Aerial crown-view tile of a tropical tree (Barro Colorado Island, Panama), acquired 20250915:
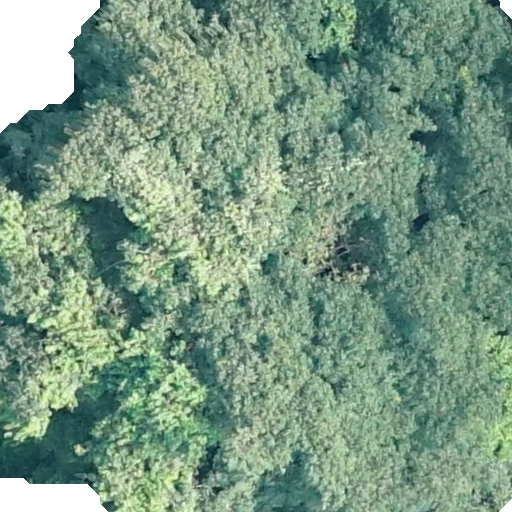
Species: Hura crepitans
GBIF accepted scientific name: Hura crepitans
Crown area: 501.412 m²